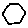
Label: hexagon